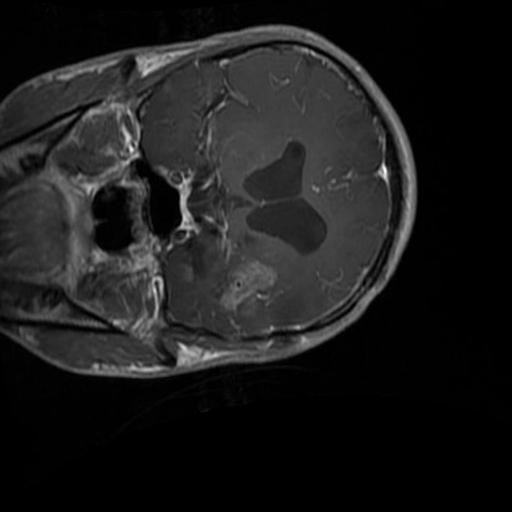
Label: brain_glioma